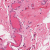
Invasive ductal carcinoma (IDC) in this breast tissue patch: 0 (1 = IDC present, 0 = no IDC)